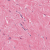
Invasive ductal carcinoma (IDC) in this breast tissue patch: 0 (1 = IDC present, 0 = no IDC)